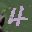
Label: 4